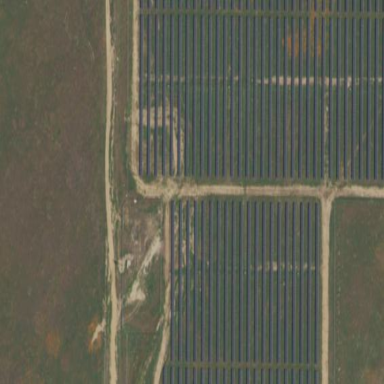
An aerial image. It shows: Solar power plant with photovoltaic panels generating electricity. The plant is enclosed by fence.